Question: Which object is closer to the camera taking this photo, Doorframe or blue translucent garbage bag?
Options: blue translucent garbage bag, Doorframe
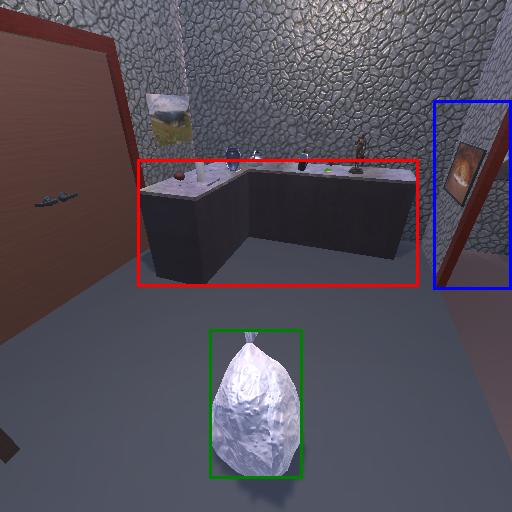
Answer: blue translucent garbage bag